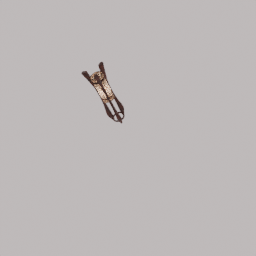
Label: lighting